Field crop: tomato
Growth stage: 2
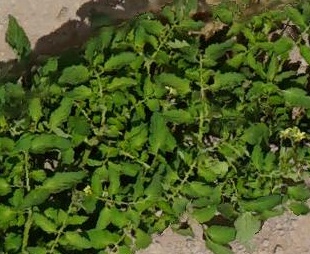
Species: tomato